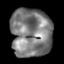
Tissue: skin
Cell type: Epithelial cells
Senescence score: 0.2547
Nuclear area (px): 1941
Mean DAPI intensity: 125.574